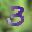
Label: 3